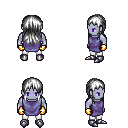
a pixel art fantasy rpg character, male body template, dark elf, purple skin, chain tabard jacket, white pants, white unkempt hairstyle, gold gloves, metal boots, four views (front, back, left, right), 2x2 character sprite sheet, small pixel art, hard edges, no anti-aliasing